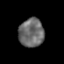
Tissue: prostate
Cell type: T cells
Senescence score: 0.3591
Nuclear area (px): 700
Mean DAPI intensity: 107.441